Interaction volume radius: 10 \u00c5
Interaction volume height: 15 \u00c5
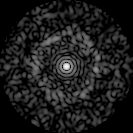
Disorder parameter: 0.8062